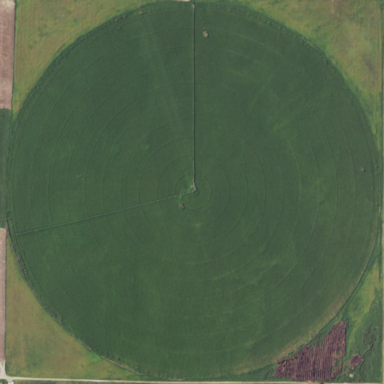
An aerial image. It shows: Farmland with pivot irrigation system.